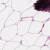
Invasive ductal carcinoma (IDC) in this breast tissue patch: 0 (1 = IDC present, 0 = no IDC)